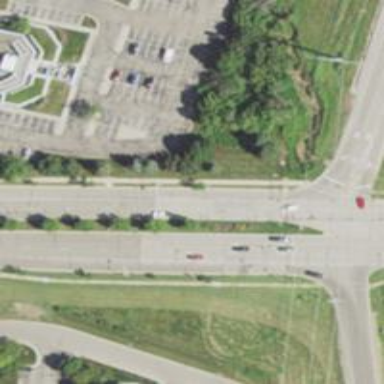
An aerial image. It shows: Tertiary road.